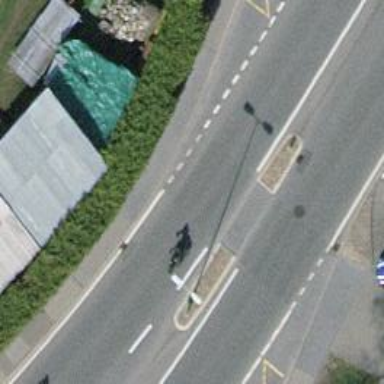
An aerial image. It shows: Secondary road with cycle track on the right.